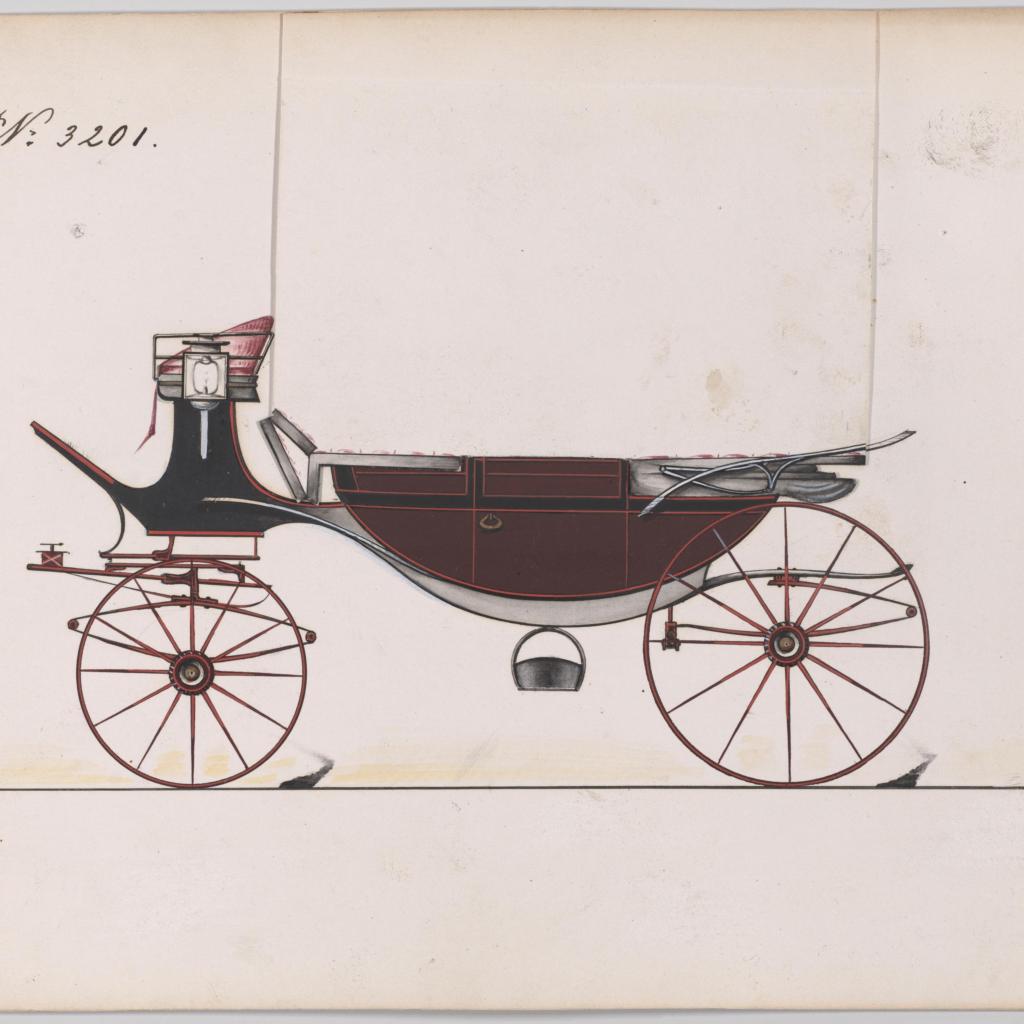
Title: Design for Landau, No. 3201
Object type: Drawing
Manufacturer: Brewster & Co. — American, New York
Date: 1876
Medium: Pen and black ink,watercolor and gouache with metallic ink
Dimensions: sheet: 6 5/16 x 9 13/16 in. (16 x 24.9 cm)
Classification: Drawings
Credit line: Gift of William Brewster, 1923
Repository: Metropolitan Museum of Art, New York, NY